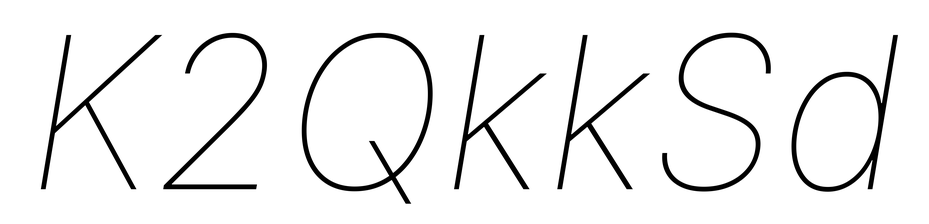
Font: Inter-Italic_Thin_Italic